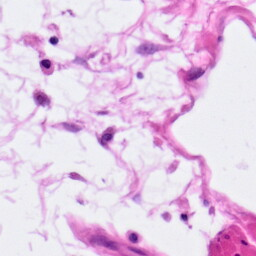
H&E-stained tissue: Pancreatic